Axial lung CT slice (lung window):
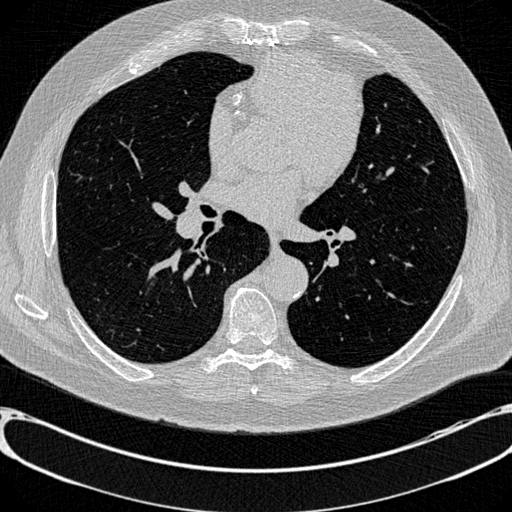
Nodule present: no